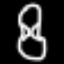
Label: hourglass